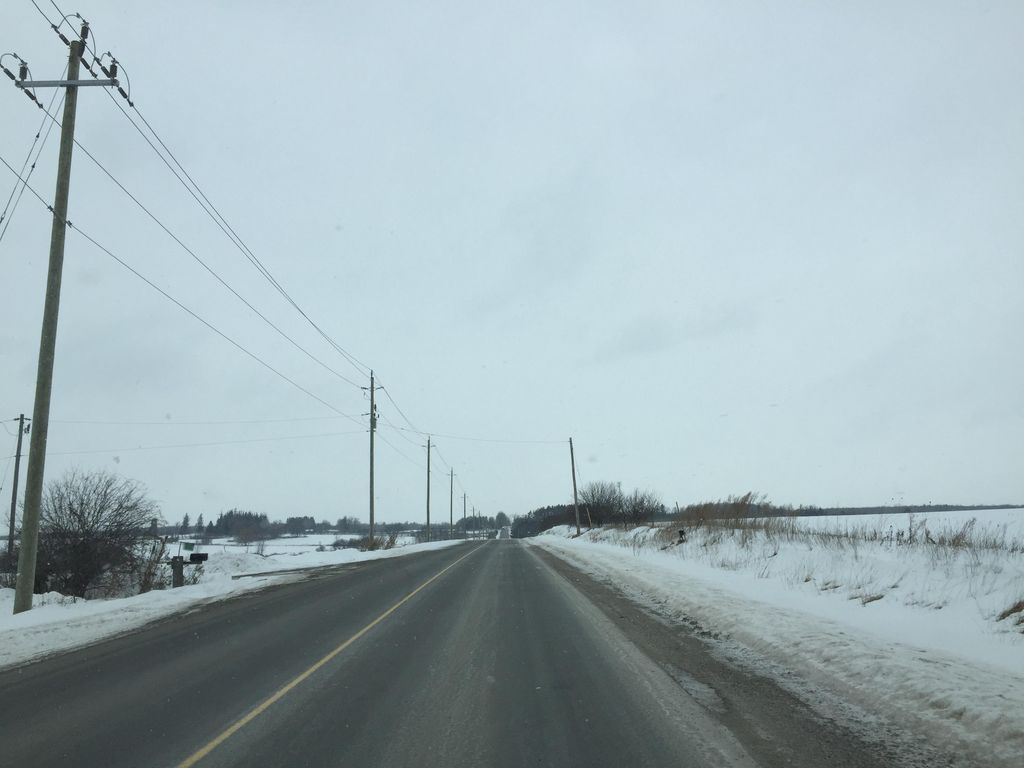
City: kitchener-waterloo